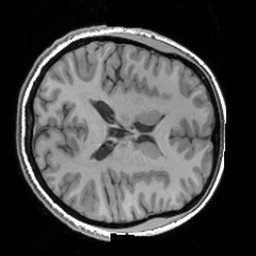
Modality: T1w
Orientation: axial
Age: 22
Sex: female
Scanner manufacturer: siemens
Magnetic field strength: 3 T
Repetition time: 1.63 s
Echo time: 0.00311 s